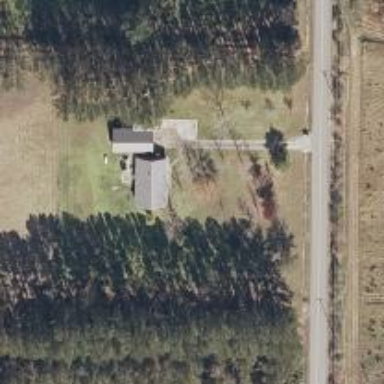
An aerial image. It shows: Driveway leading to service road.